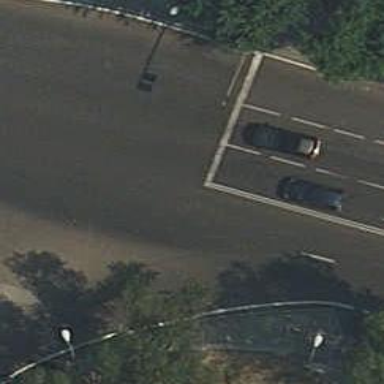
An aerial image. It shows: Road with traffic signals.